Question: I have a C# user control created using lots of other Microsoft standard controls and its leaking memory. I have timer function and dragdrop functionality in it.
To simulate the issue i have created a simple C# user control. Other Microsoft controls like panel, treeview control, ListControl, Context Menu, tooltips, DateTimePicker are placed on it. I have subscribed to these controls events and I am writing some text using Debug.Writeline() in event handlers.
I have set property of these controls to true. My Timer function which runs at 1500 milliseconds interval toggles the tree view nodes and show/hide the context menu.
'''
void timer_Tick(object sender, EventArgs e)
{
this.treeView1.Nodes[0].Toggle();
this.treeView1.Nodes[0].Nodes[0].Toggle();
string test1 = "this 123";
if (toggleSwitch)
{
this.contextMenuStrip1.Show(this, 200, 10);
}
else
{
this.contextMenuStrip1.Hide();
}
toggleSwitch = !toggleSwitch;
Debug.WriteLine(test1);
//GC.Collect();
//GC.WaitForPendingFinalizers();
//GC.Collect();
}
'''
when I run this user control in ActiveX Container or Microsoft User Control Container, I see that memory always goes up. It Stops increasing for some time, but again after some time it increases, it never reduces. It went 9 MB up in one day.
With .net Profiler i found that objects are held back DropTarget, Timer, EventHandler which are again held back by GCHandle instance. Also new instance of objects are created and those are also held back by DropTarget instance.
Please help me how to fix this issue. I tried calling GC.Collect in timer function but that didnt work. if i stop timer function. there is no memory leak.

<URL> It need .snk file which i have not shared. when you run this application it will start user container.
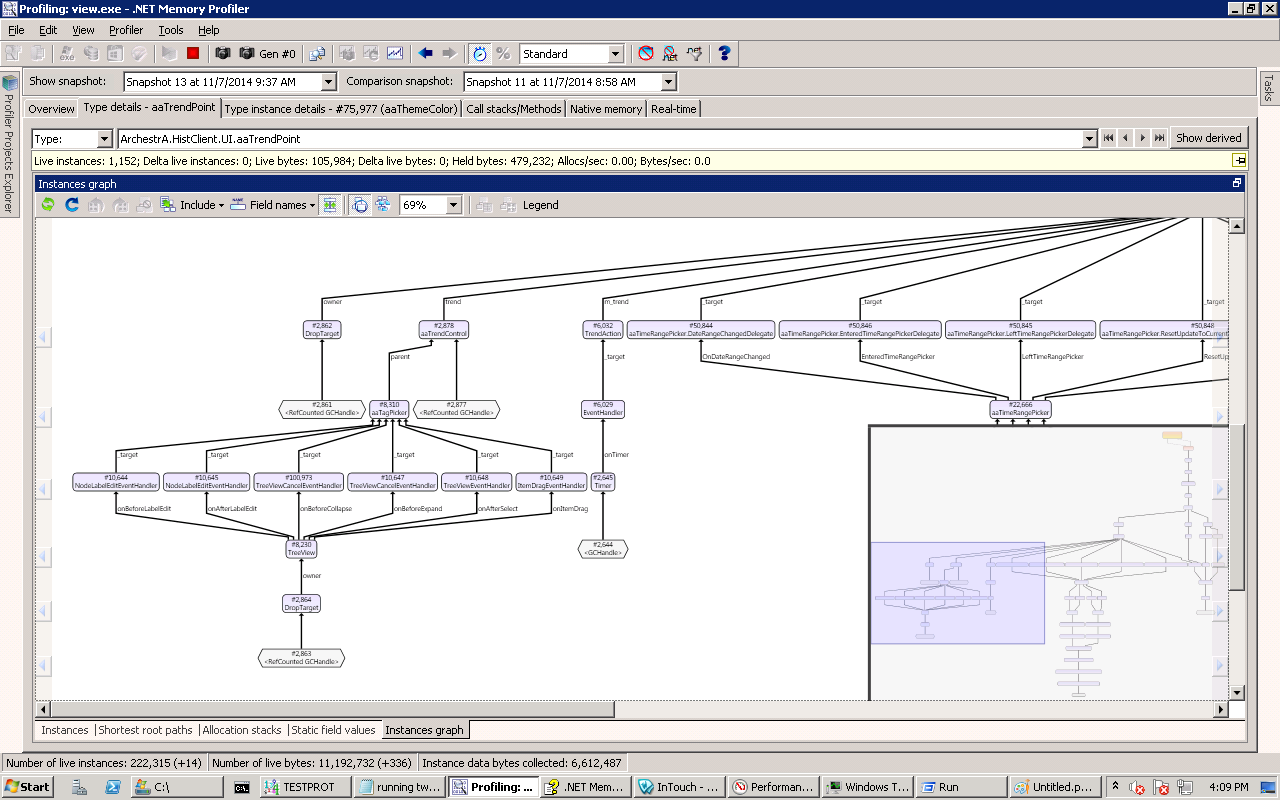
Answer: Its not leaking the memory. I found that though memory increase after each tick but after some time it stops increasing and stay there.